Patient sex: M
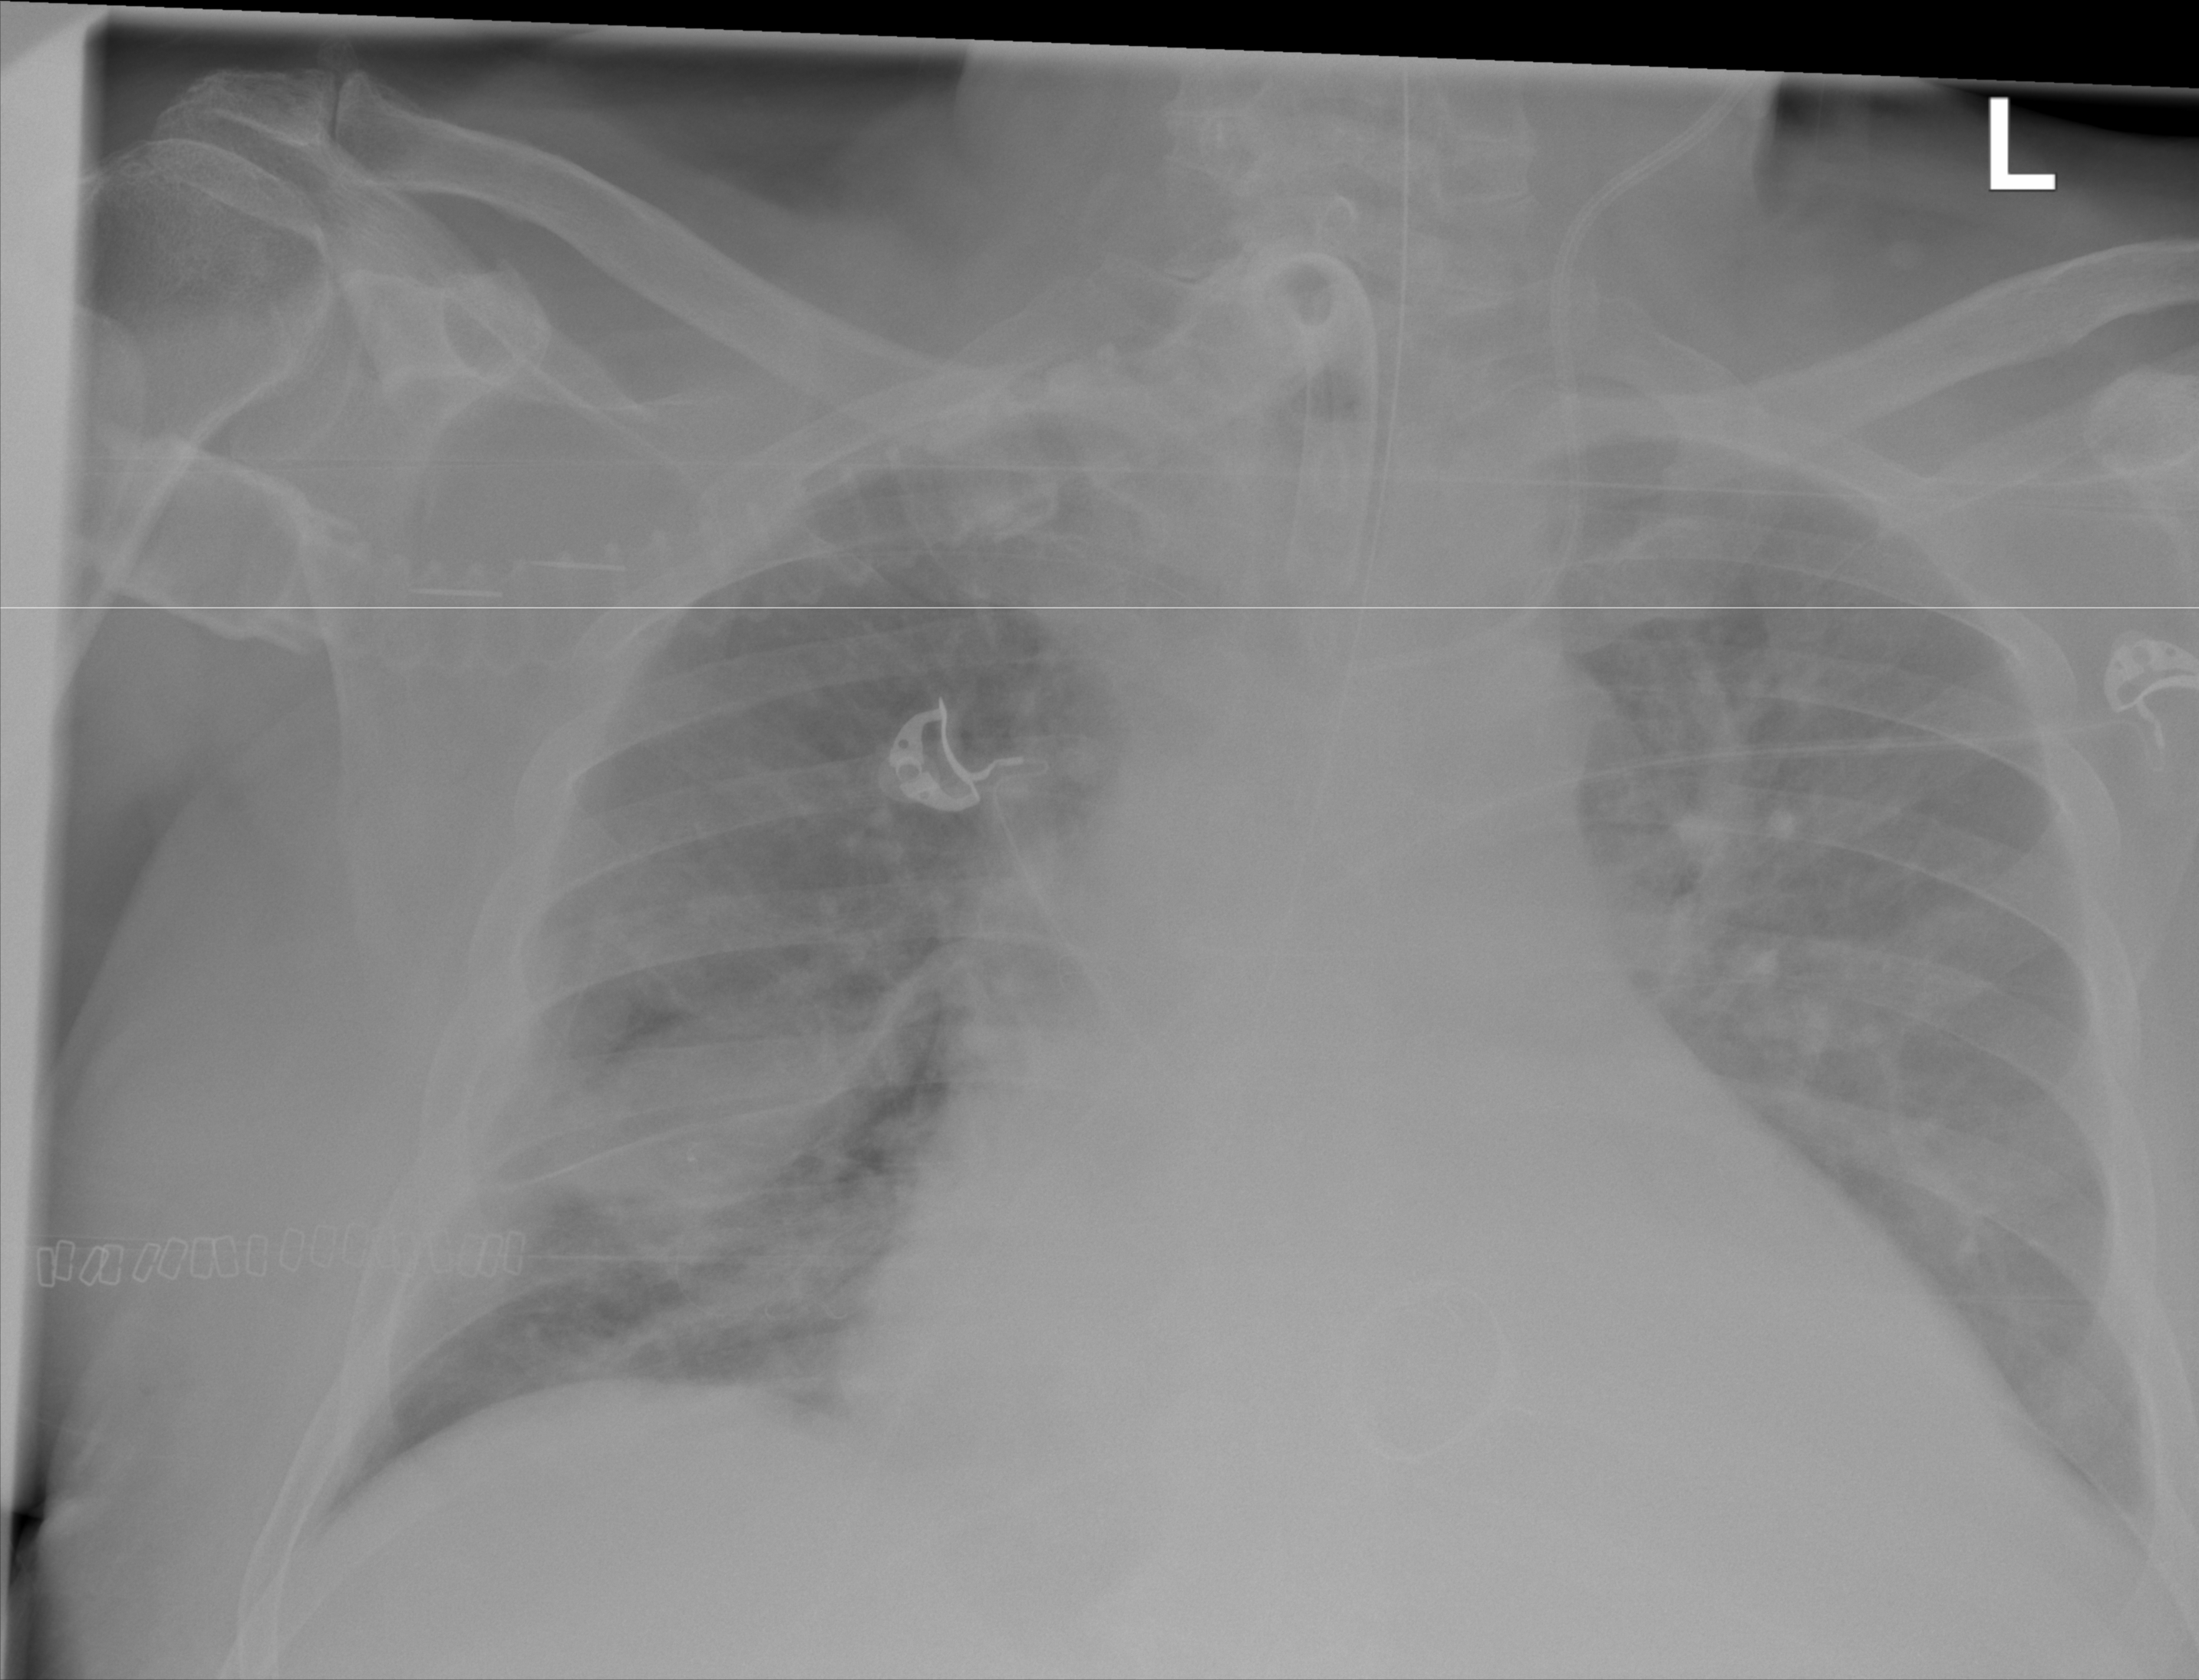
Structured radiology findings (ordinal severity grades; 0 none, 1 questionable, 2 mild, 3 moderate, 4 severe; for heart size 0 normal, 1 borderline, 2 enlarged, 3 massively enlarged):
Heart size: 2
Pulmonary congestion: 2
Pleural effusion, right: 2
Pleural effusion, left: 0
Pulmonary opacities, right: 2
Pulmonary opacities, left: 2
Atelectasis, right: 2
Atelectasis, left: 0